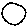
Label: circle